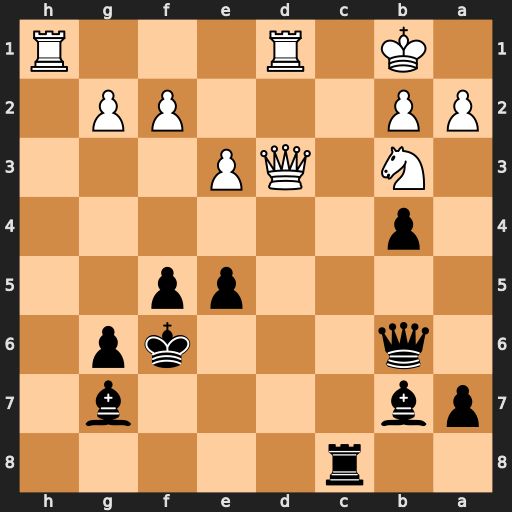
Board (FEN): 2r5/pb4b1/1q3kp1/4pp2/1p6/1N1QP3/PP3PP1/1K1R3R
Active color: b
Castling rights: -
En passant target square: -
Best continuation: Be4 Qxe4 fxe4